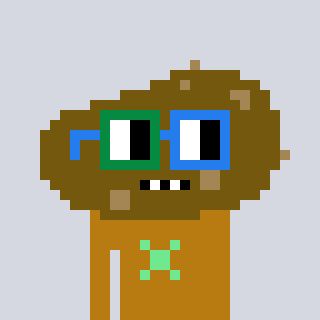
a pixel art character with square green and blue glasses, a potato-shaped head and a gold-colored body on a cool background